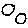
Label: circle